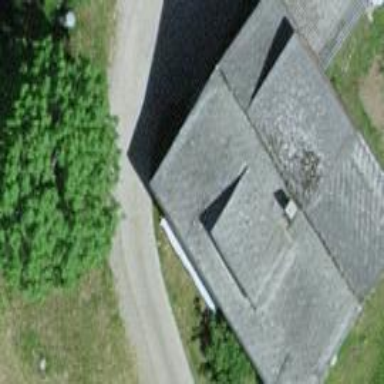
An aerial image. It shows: Farm building.